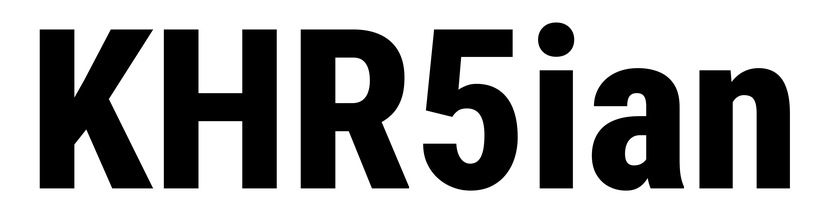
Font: Roboto_Condensed_ExtraBold